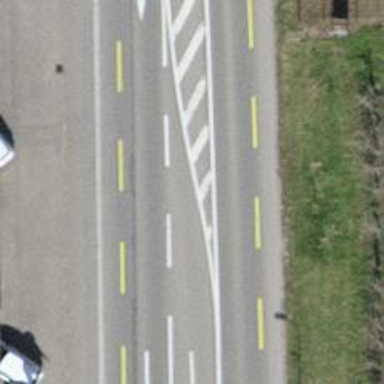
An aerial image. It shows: Secondary road with asphalt surface. There is cycle lane and sidewalk on the left side.